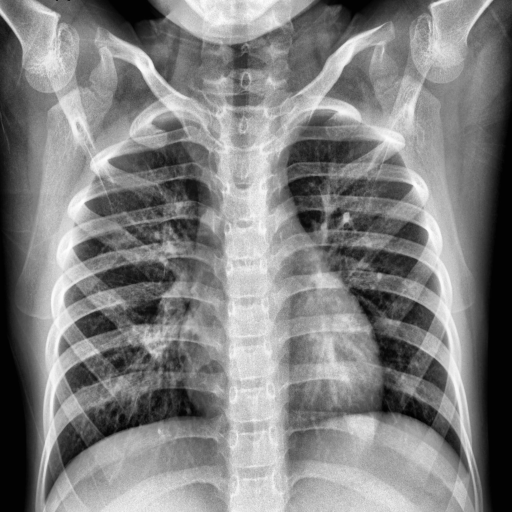
Finding: PNEUMONIA